Question: I am trying to create a plot of the mean and sd (side by side) of a variable for two different groups in R to get something like this.

where blue bars are means and orange bars are SDs.
I use the ggplot2 package in R for this.
If I use these codes separately
'''
ggplot(data, aes(x=factor(grouping variable), y=my variable)) + stat_summary(fun.y="mean", geom="bar", col="blue")
ggplot(data, aes(x=factor(grouping variable), y=my variable)) + stat_summary(fun.y="sd", geom="bar", col="orange")
'''
they function well but produce the mean and sd in two different graphs.
So I tried to combine them in one graph by using
'''
stat = "summary", fun.y = "mean" and stat = "summary", fun.y = "sd"
'''
and what I got
'''
ggplot(data, aes(x=factor(grouping variable)) + geom_bar(aes(y=my variable), stat = "summary", fun.y = "mean", position="dodge",col="blue") + geom_bar(aes(y=my variable), stat = "summary", fun.y = "sd", position="dodge",col="orange")
'''
and the following error has emerged
> Error: unexpected symbol in:
"ggplot(data, aes(x=factor(grouping variable)) + geom_bar(aes(y=my variable), stat = "summary", fun.y = "mean", position="dodge",col="blue") + geom_bar(aes(y=my variable), stat = "summary", fun.y = "sd", positi
ggplot"
Could you help to fix the error or maybe there is another way to do this?
the sample of my data looks like
<URL>
I run the following code on these data to plot mean tTTO and sd tTTO for both interviewers:
'''
ggplot(timeTTO, aes(x=interviewer, y=tTTO)) +
theme_light() +
labs(title = "Figure 3. Time taken to complete a single TTO task, by interviewer", x=NULL, y=NULL) +
theme(plot.title = element_text(face = "bold")) +
geom_bar(stat = "summary", fun.y = "mean",width=0.25, fill = "blue") +
geom_bar(stat = "summary", fun.y = "sd", width=0.25,fill = "orange")
'''
and I got something like this where blue bars are the means and orange bars are SDs:
<URL>
Actually, I have tried with position="dodge" put it in both geom_bar() functions, it did not work
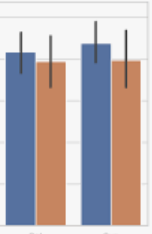
Answer: It seems 'position="dodge"' is for geom's of the same x, but not for stat's. I came up with two solutions.
In the first, I kept your stat_summary's and used 'position_nudge' to manually put the bars in your specified positions. Notice how the legend doesn't work either because there is no actual plot data, just stat layers.
In the second, I did the data analysis before ggplot, using group_by, summarize, and then gather to make the data long. Then we can use the regular 'geom_col' now that the data has already been processed.
'''
library(tidyverse)
tibble(interviewer = c("i2", "i1", "i1", "i2", "i1"), tTTO = c(245, 251, 99, 85, 101)) %>%
ggplot(aes(x=interviewer, y=tTTO)) +
theme_light() +
labs(title = "Figure 3. Time taken to complete a single TTO task, by interviewer", x=NULL, y=NULL) +
theme(plot.title = element_text(face = "bold"), legend.position = "bottom") +
geom_bar(stat = "summary", fun.y = "mean", position = position_nudge(x = -0.125, y = 0), width = 0.25, fill = "blue") +
geom_bar(stat = "summary", fun.y = "sd", position = position_nudge(x = 0.125, y = 0), width = 0.25, fill = "orange")
'''

'''
# Notice that the legend does not work for stat geoms
tibble(interviewer = c("i2", "i1", "i1", "i2", "i1"), tTTO = c(245, 251, 99, 85, 101)) %>%
group_by(interviewer) %>%
summarize(mean(tTTO), sd(tTTO)) %>%
gather(key = "type", value = "value", 2:3) %>%
ggplot(aes(x=interviewer, y=value, fill=type)) +
theme_light() +
labs(title = "Figure 3. Time taken to complete a single TTO task, by interviewer", x=NULL, y=NULL) +
theme(plot.title = element_text(face = "bold"), legend.position = "bottom") +
geom_col(position = "dodge", width = 0.25) +
scale_fill_manual(values = c("blue","orange"))
'''

<URL>